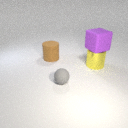
large yellow metal cylinder in front of large brown rubber cylinder